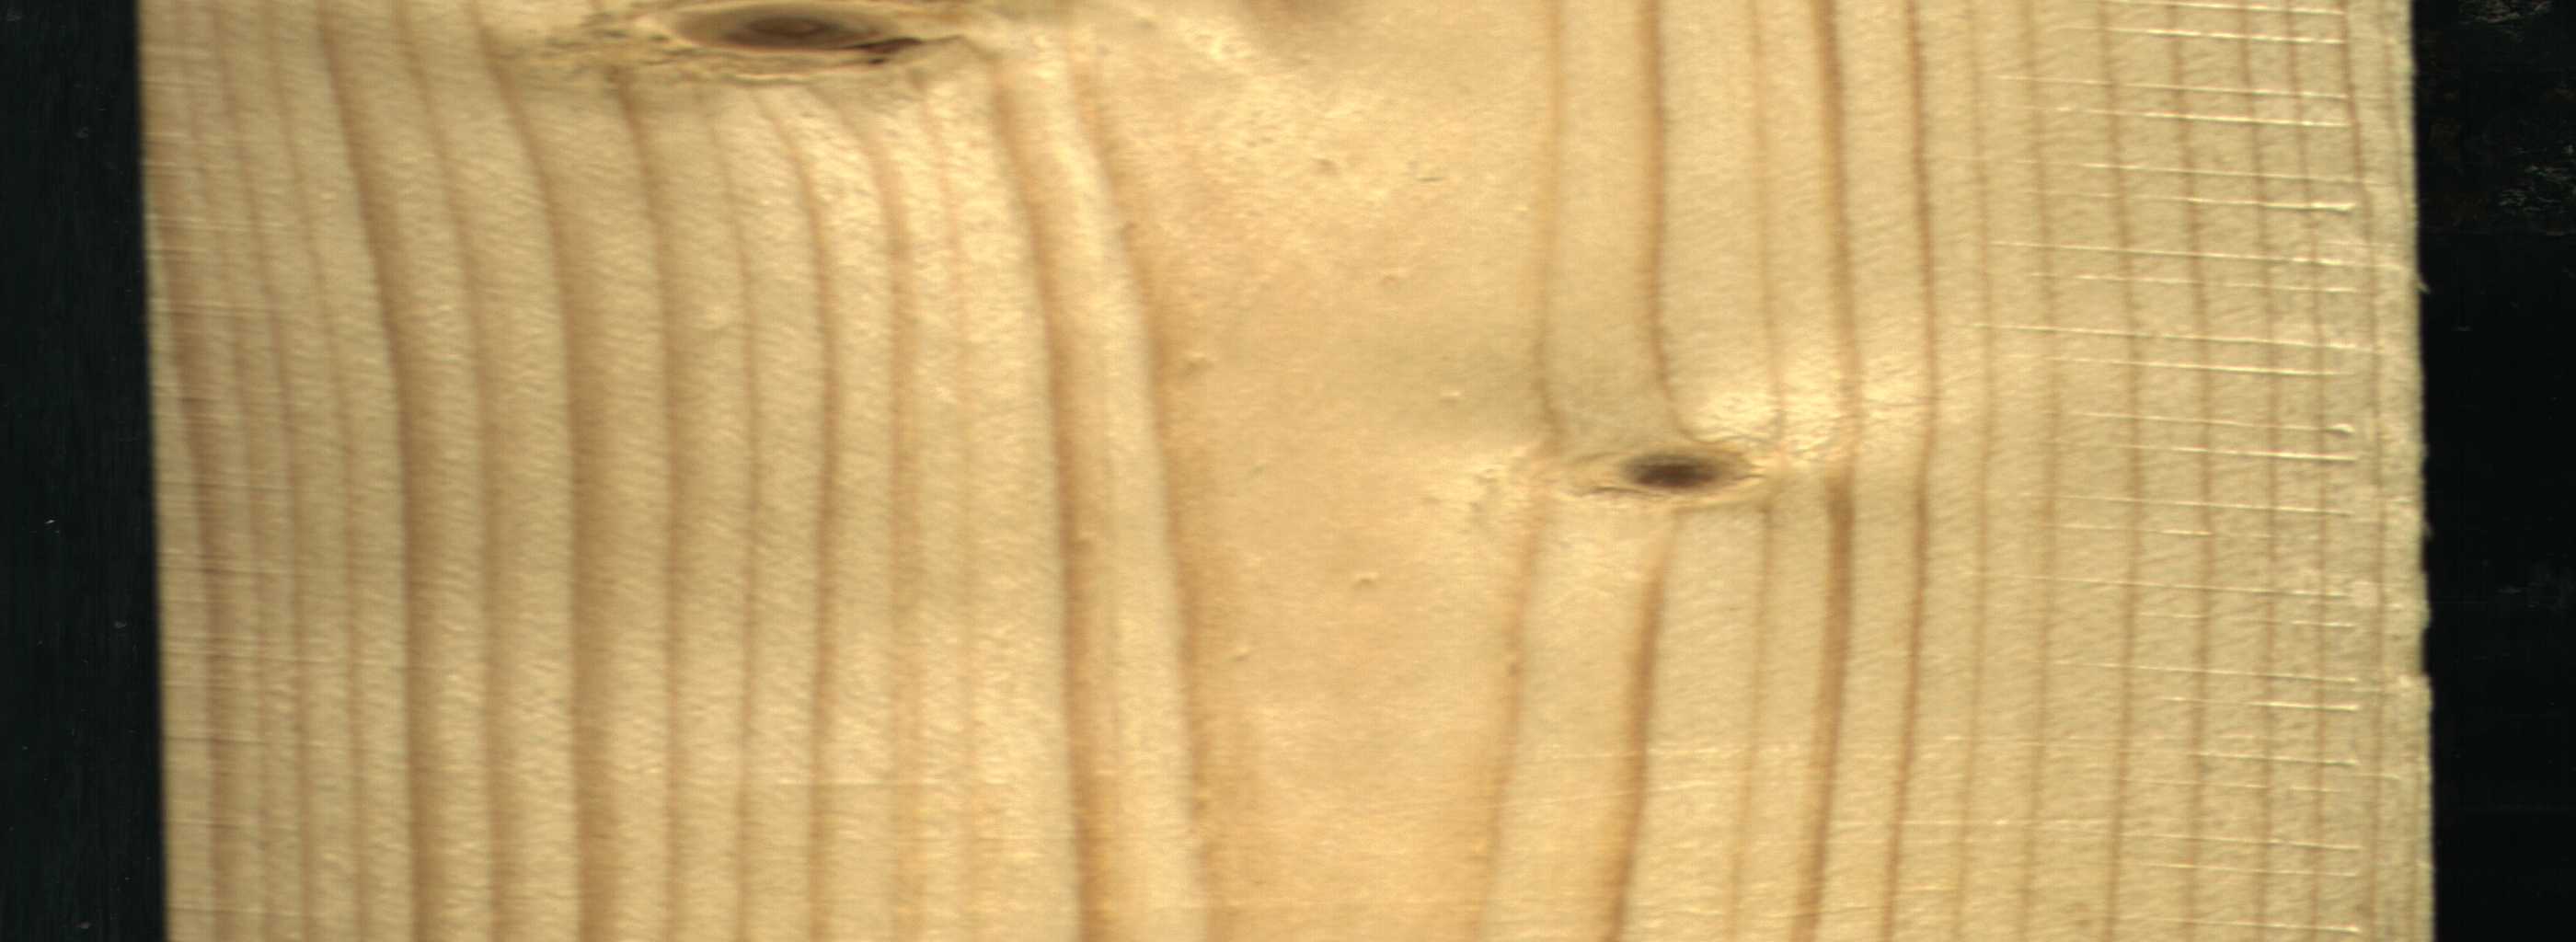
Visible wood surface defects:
Live_Knot
Live_Knot